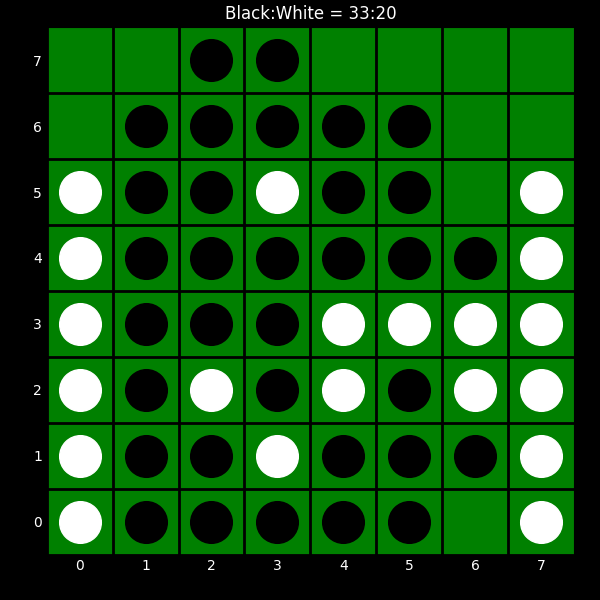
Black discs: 33
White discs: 20